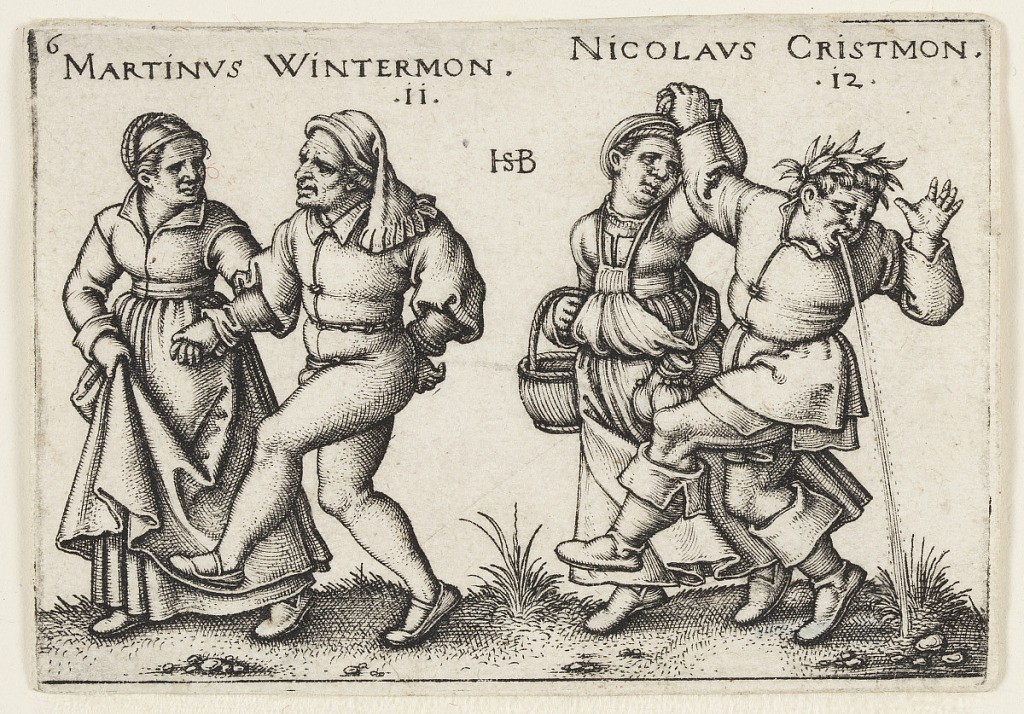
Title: November and December
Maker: Hans Sebald Beham, German, 1500–1550
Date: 1546
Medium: Engraving on off-white laid paper
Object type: Print
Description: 6 in a series of 10 plates